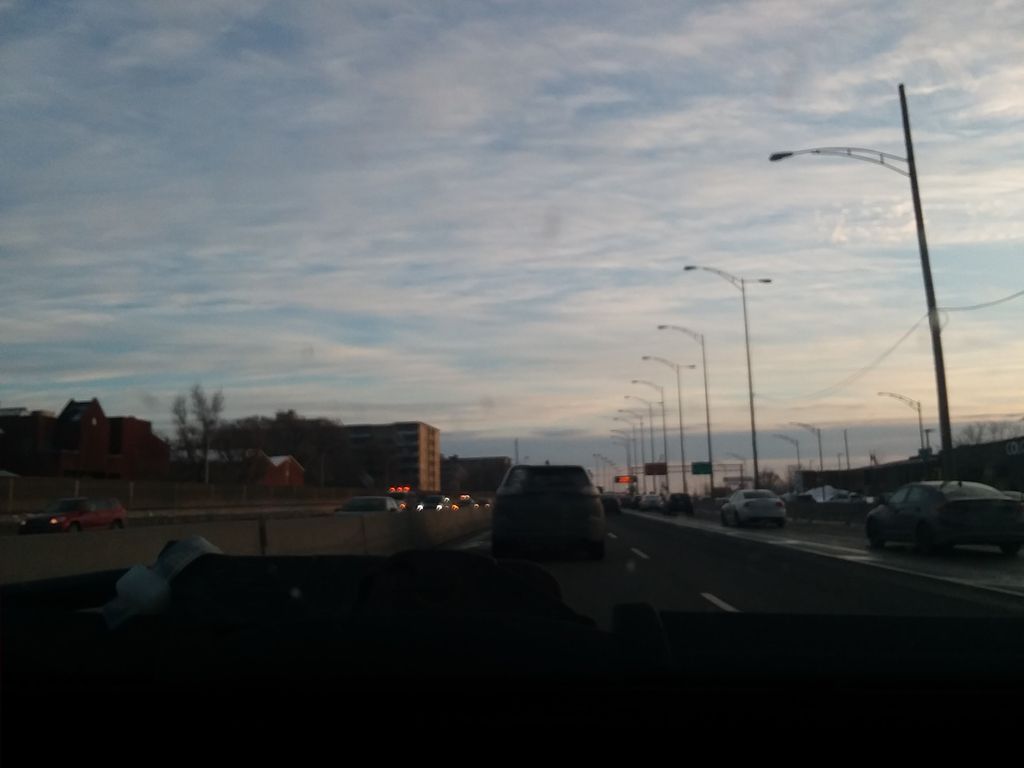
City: montreal